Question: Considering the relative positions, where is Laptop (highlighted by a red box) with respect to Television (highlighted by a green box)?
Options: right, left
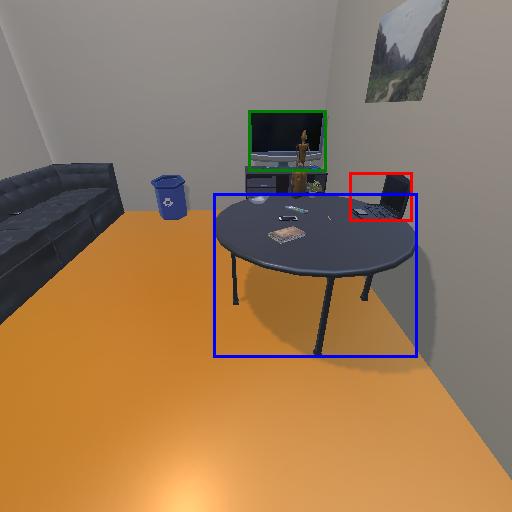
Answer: right